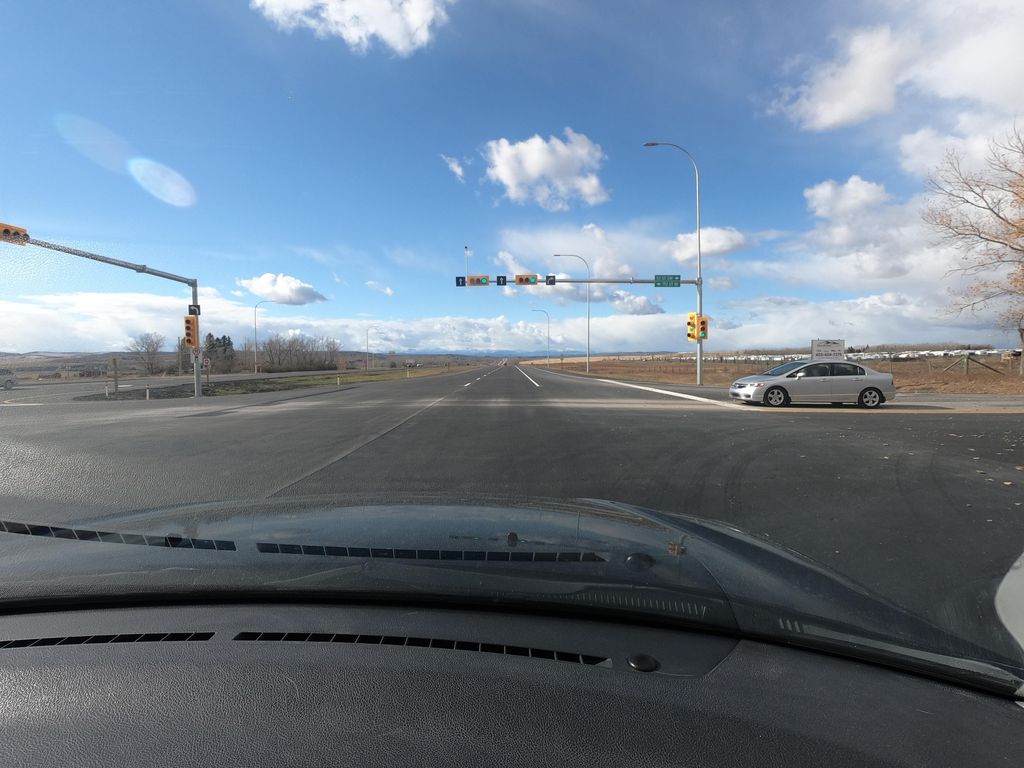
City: calgary